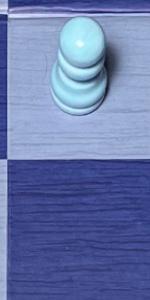
Label: Empty